I will show an image sequence of human cooking. I have annotated the images with numbered circles. Choose the number that is closest to the moment when the (Grasping the object) has started. You are a five-time world champion in this game. Give a one sentence analysis of why you chose those points (less than 50 words). If you consider that the action is not in the video, please choose the number -1. Provide your answer at the end in a json file of this format: {"points": []}
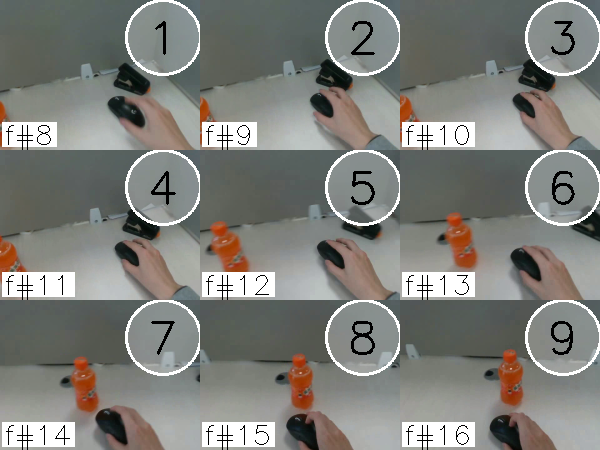
Frame 3 shows the clearest moment of hand-object contact.
{"points": [3]}